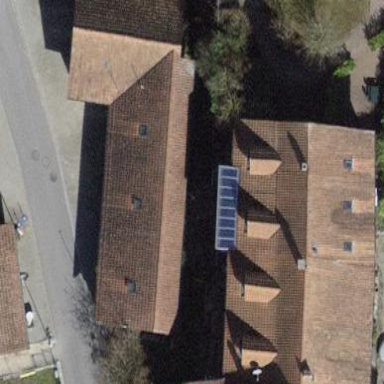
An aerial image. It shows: Building with tile roof.